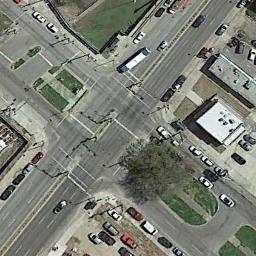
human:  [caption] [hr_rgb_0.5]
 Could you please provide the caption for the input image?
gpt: There is a tree beside the intersection .

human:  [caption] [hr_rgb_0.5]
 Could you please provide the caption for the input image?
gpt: An intersection with normal traffic is between some buildings and clearings .

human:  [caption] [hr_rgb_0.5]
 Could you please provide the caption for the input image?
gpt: There are several vehicles on the road at the intersection, There are some buildings and trees around the intersection, And many cars are parked in the open space beside the intersection .

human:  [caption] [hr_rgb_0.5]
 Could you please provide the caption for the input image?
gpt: There were many cars parked at the intersection .

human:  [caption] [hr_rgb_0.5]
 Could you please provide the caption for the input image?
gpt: There are some cars parked beside the intersection .